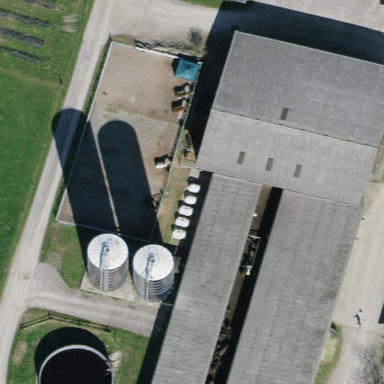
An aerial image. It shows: Cowshed building.